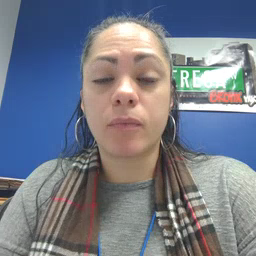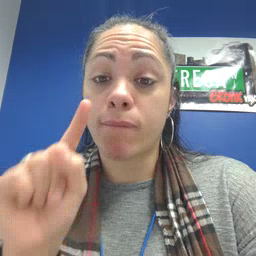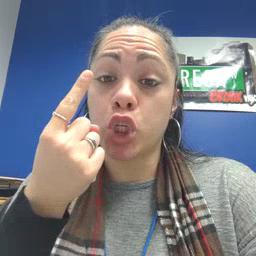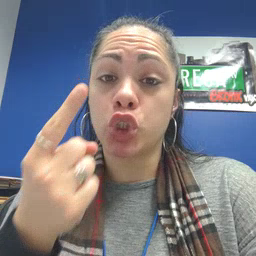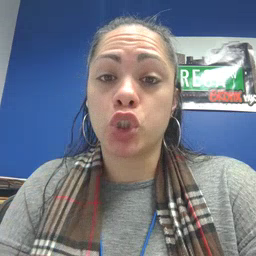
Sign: first